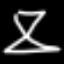
Label: hourglass